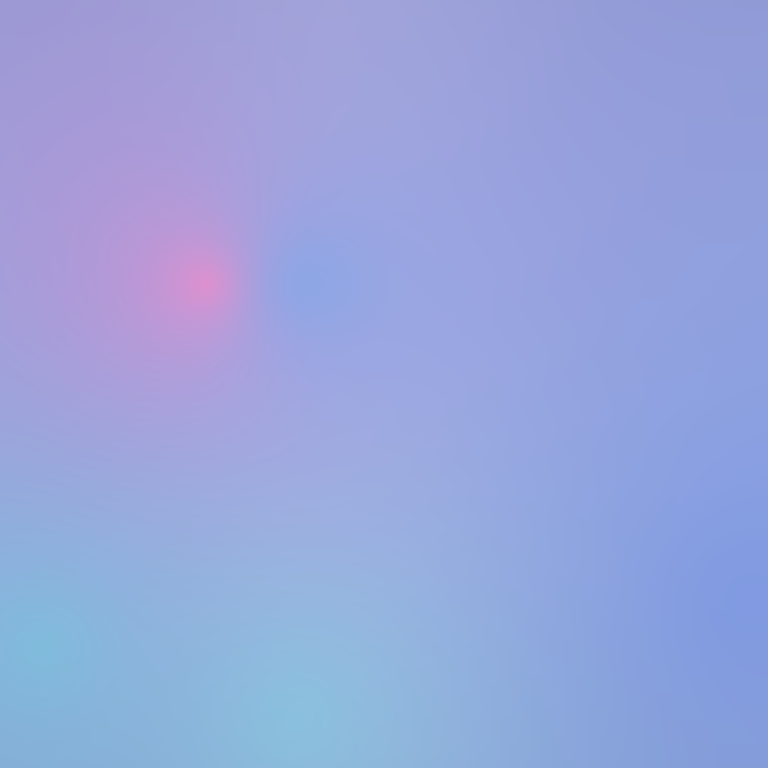
Abstract light effect, smooth gradient from soft lavender to gentle cyan, serene atmosphere, subtle glow, no room, no furniture, no objects.